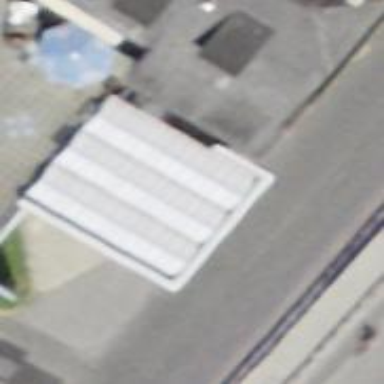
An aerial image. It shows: Fuel station.